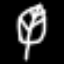
Label: leaf